Question: I am running an ldapv3 server on apacheds2.0.0 using Apache Directory Studio. I have successfully imported a schema that defines my own custom object classes, Here is an example from the schema:
'''
objectclass ( 7.7.7.7
NAME 'Dog'
SUP Animal
STRUCTURAL
MUST dogName
MAY ( lead$ collar$ house$ age$ color$ etc$)
)
'''
When I start up the server and try to add a new 'Dog' entry the objectClass 'Dog' is not an option.

Does something else need to be done programatically or otherwise, before my custom object classes can be used?
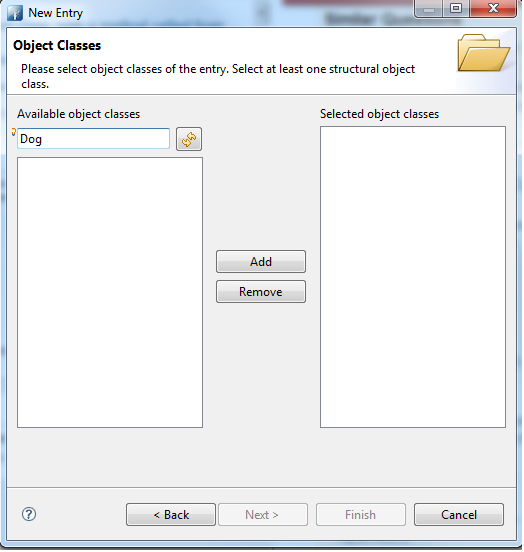
Answer: Try re-loading the schema from the connection properties.
right-click on the connection, 'properties->connection->schema->reload schema'